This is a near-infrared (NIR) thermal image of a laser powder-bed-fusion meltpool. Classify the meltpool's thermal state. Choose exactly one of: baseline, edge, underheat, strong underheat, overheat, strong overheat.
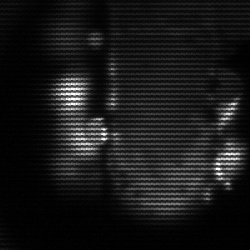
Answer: strong underheat